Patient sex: F
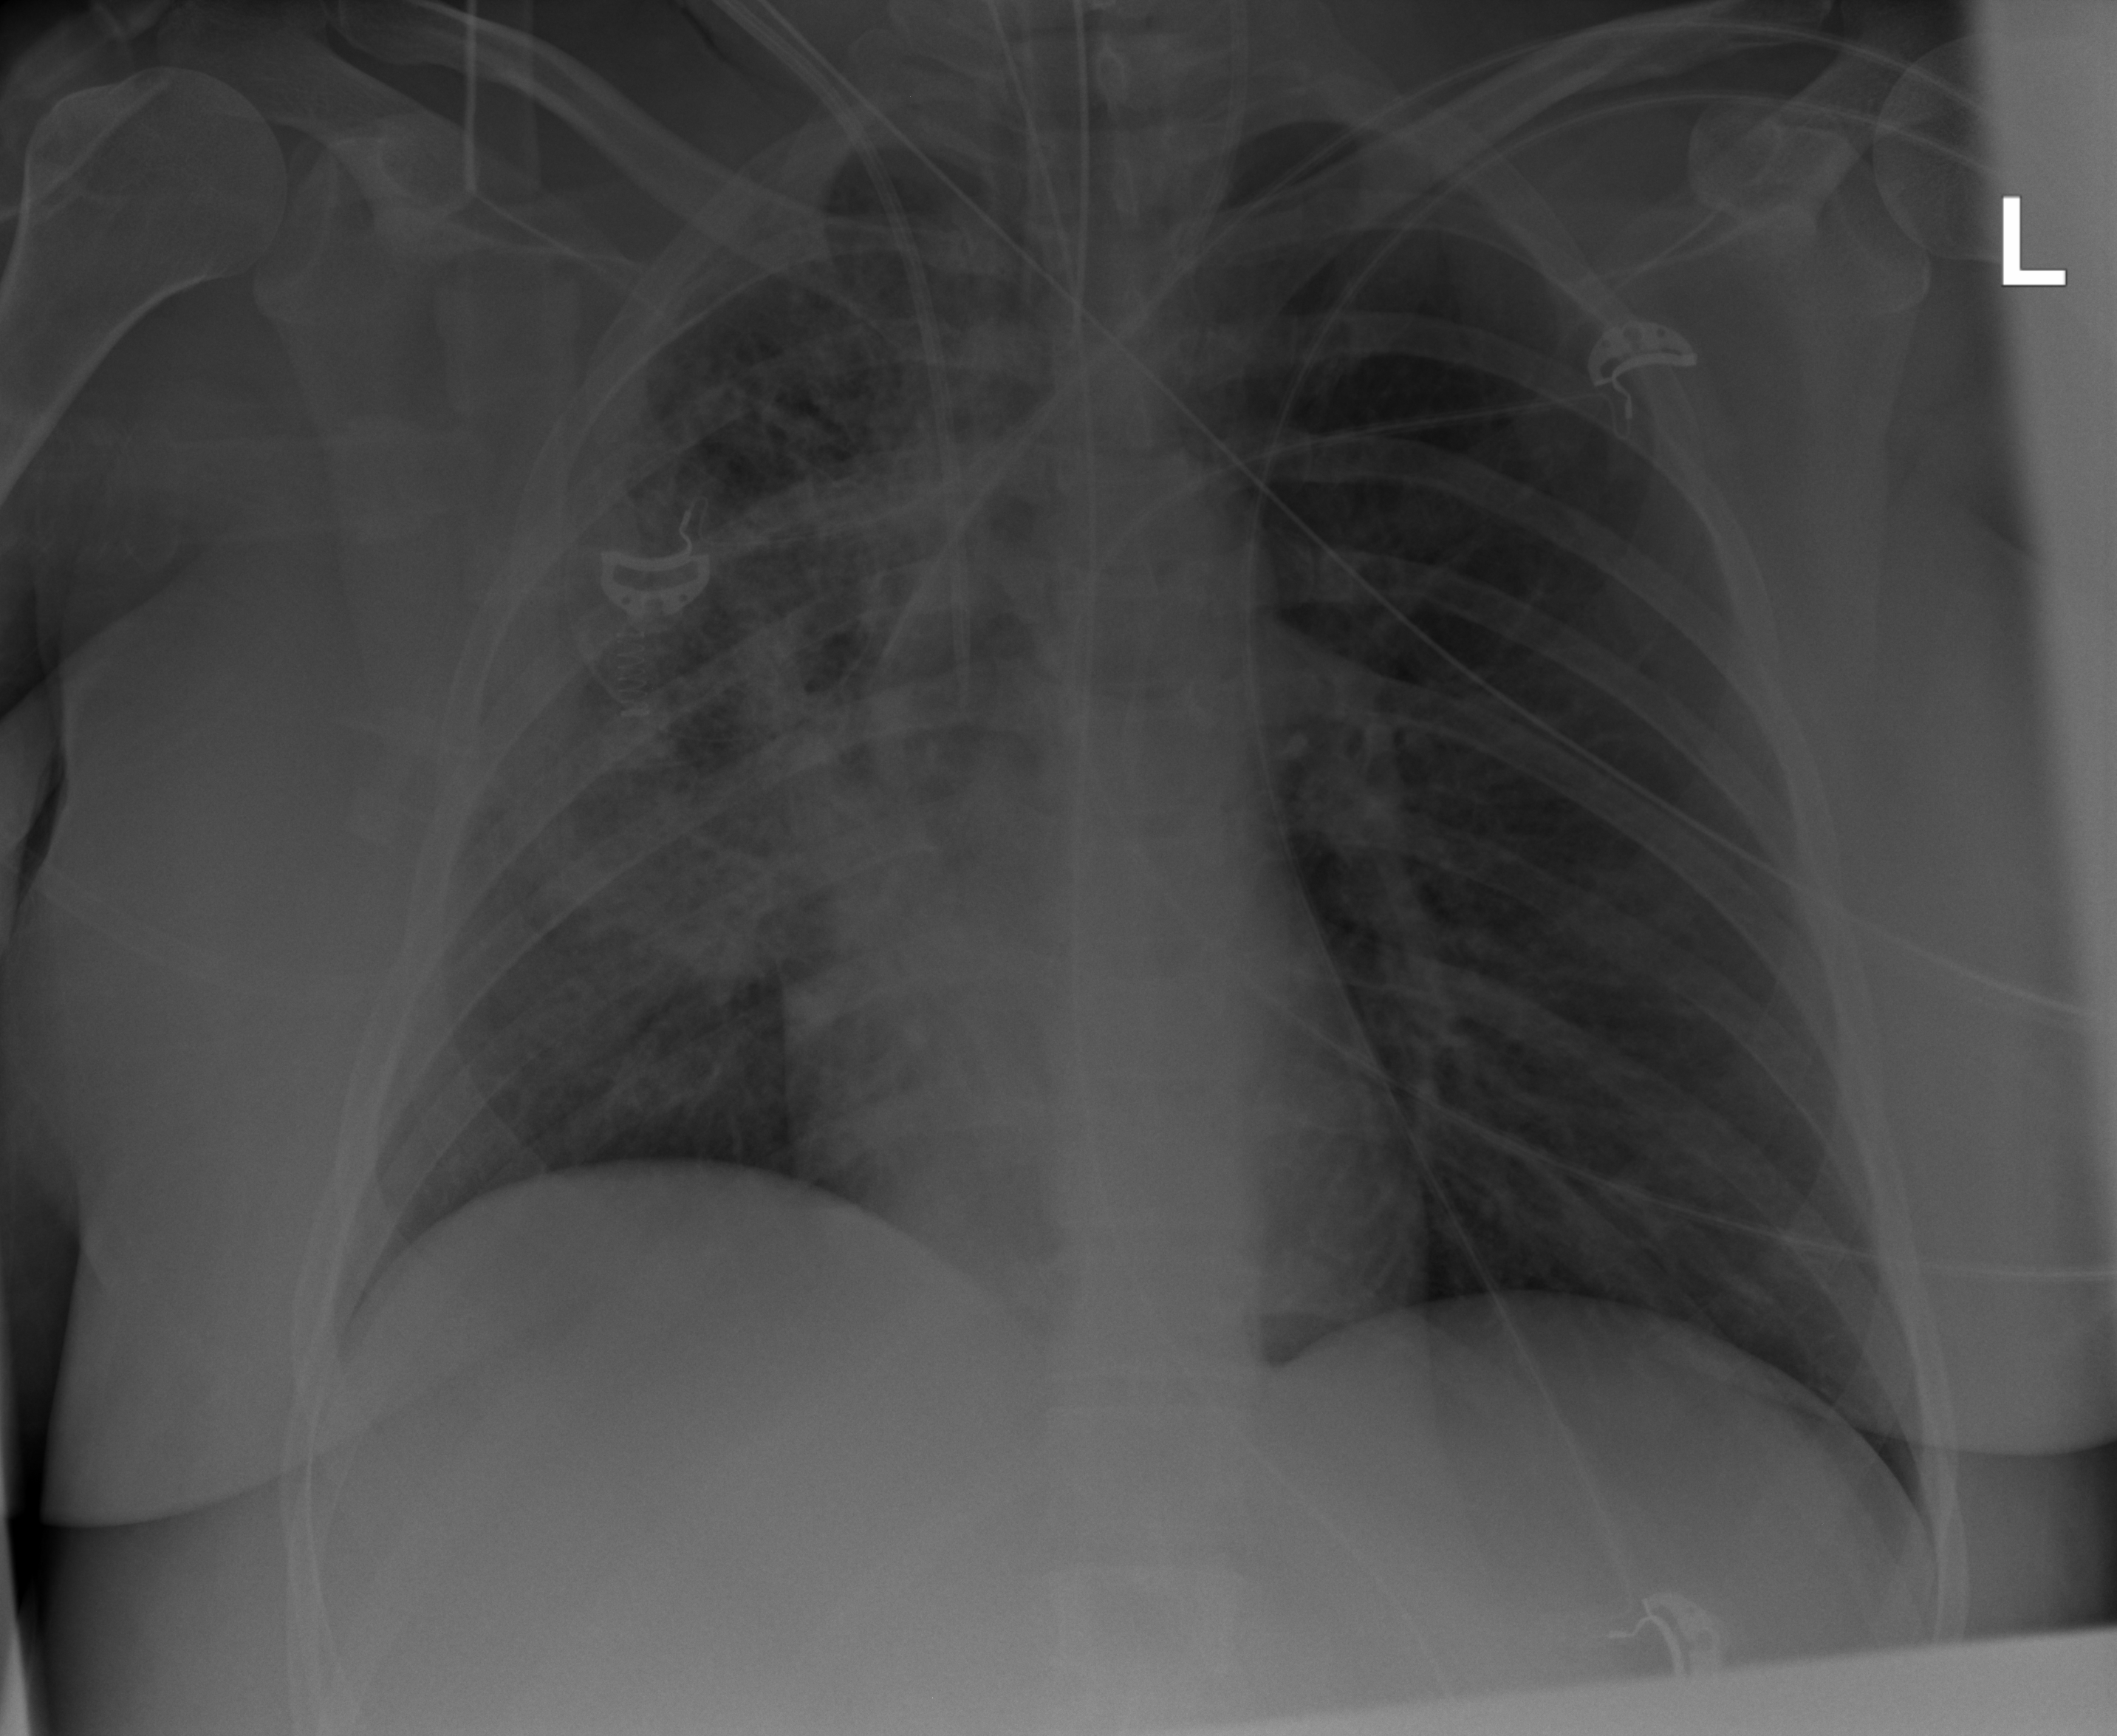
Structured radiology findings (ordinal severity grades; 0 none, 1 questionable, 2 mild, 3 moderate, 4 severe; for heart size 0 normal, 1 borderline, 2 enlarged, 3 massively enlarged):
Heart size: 0
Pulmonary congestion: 0
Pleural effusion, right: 0
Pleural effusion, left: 0
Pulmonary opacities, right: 3
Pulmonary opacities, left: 0
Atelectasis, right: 3
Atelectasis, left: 0